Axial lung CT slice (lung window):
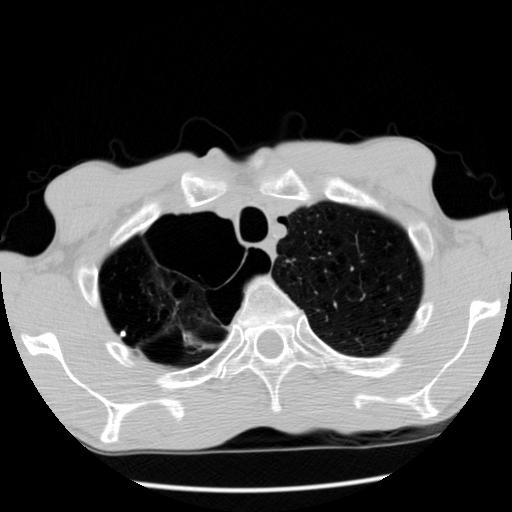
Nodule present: yes
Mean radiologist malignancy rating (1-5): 1